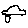
Label: car